A time-domain vibration trace from a rotating-machine test bench is shown. Based on the visible evidence, which rotor condition applies: normal, misalignment, unbalance, looseness?
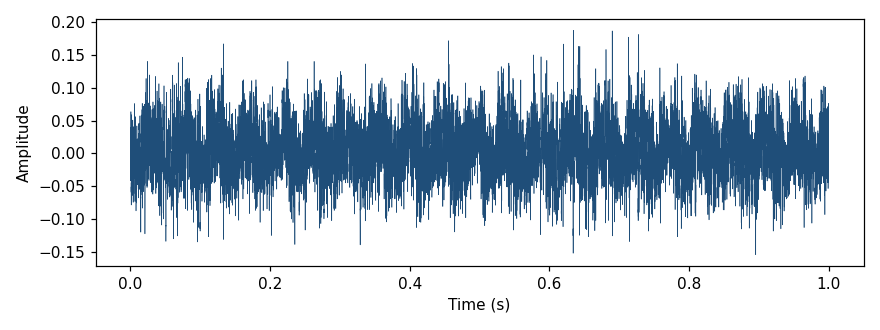
Answer: unbalance